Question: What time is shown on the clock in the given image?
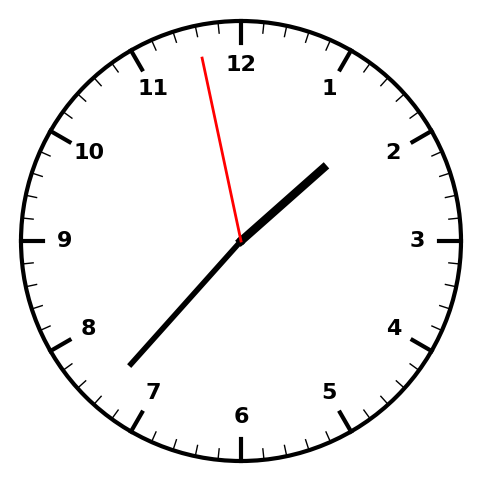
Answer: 01:36:58